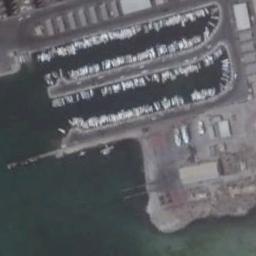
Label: harbor